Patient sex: M
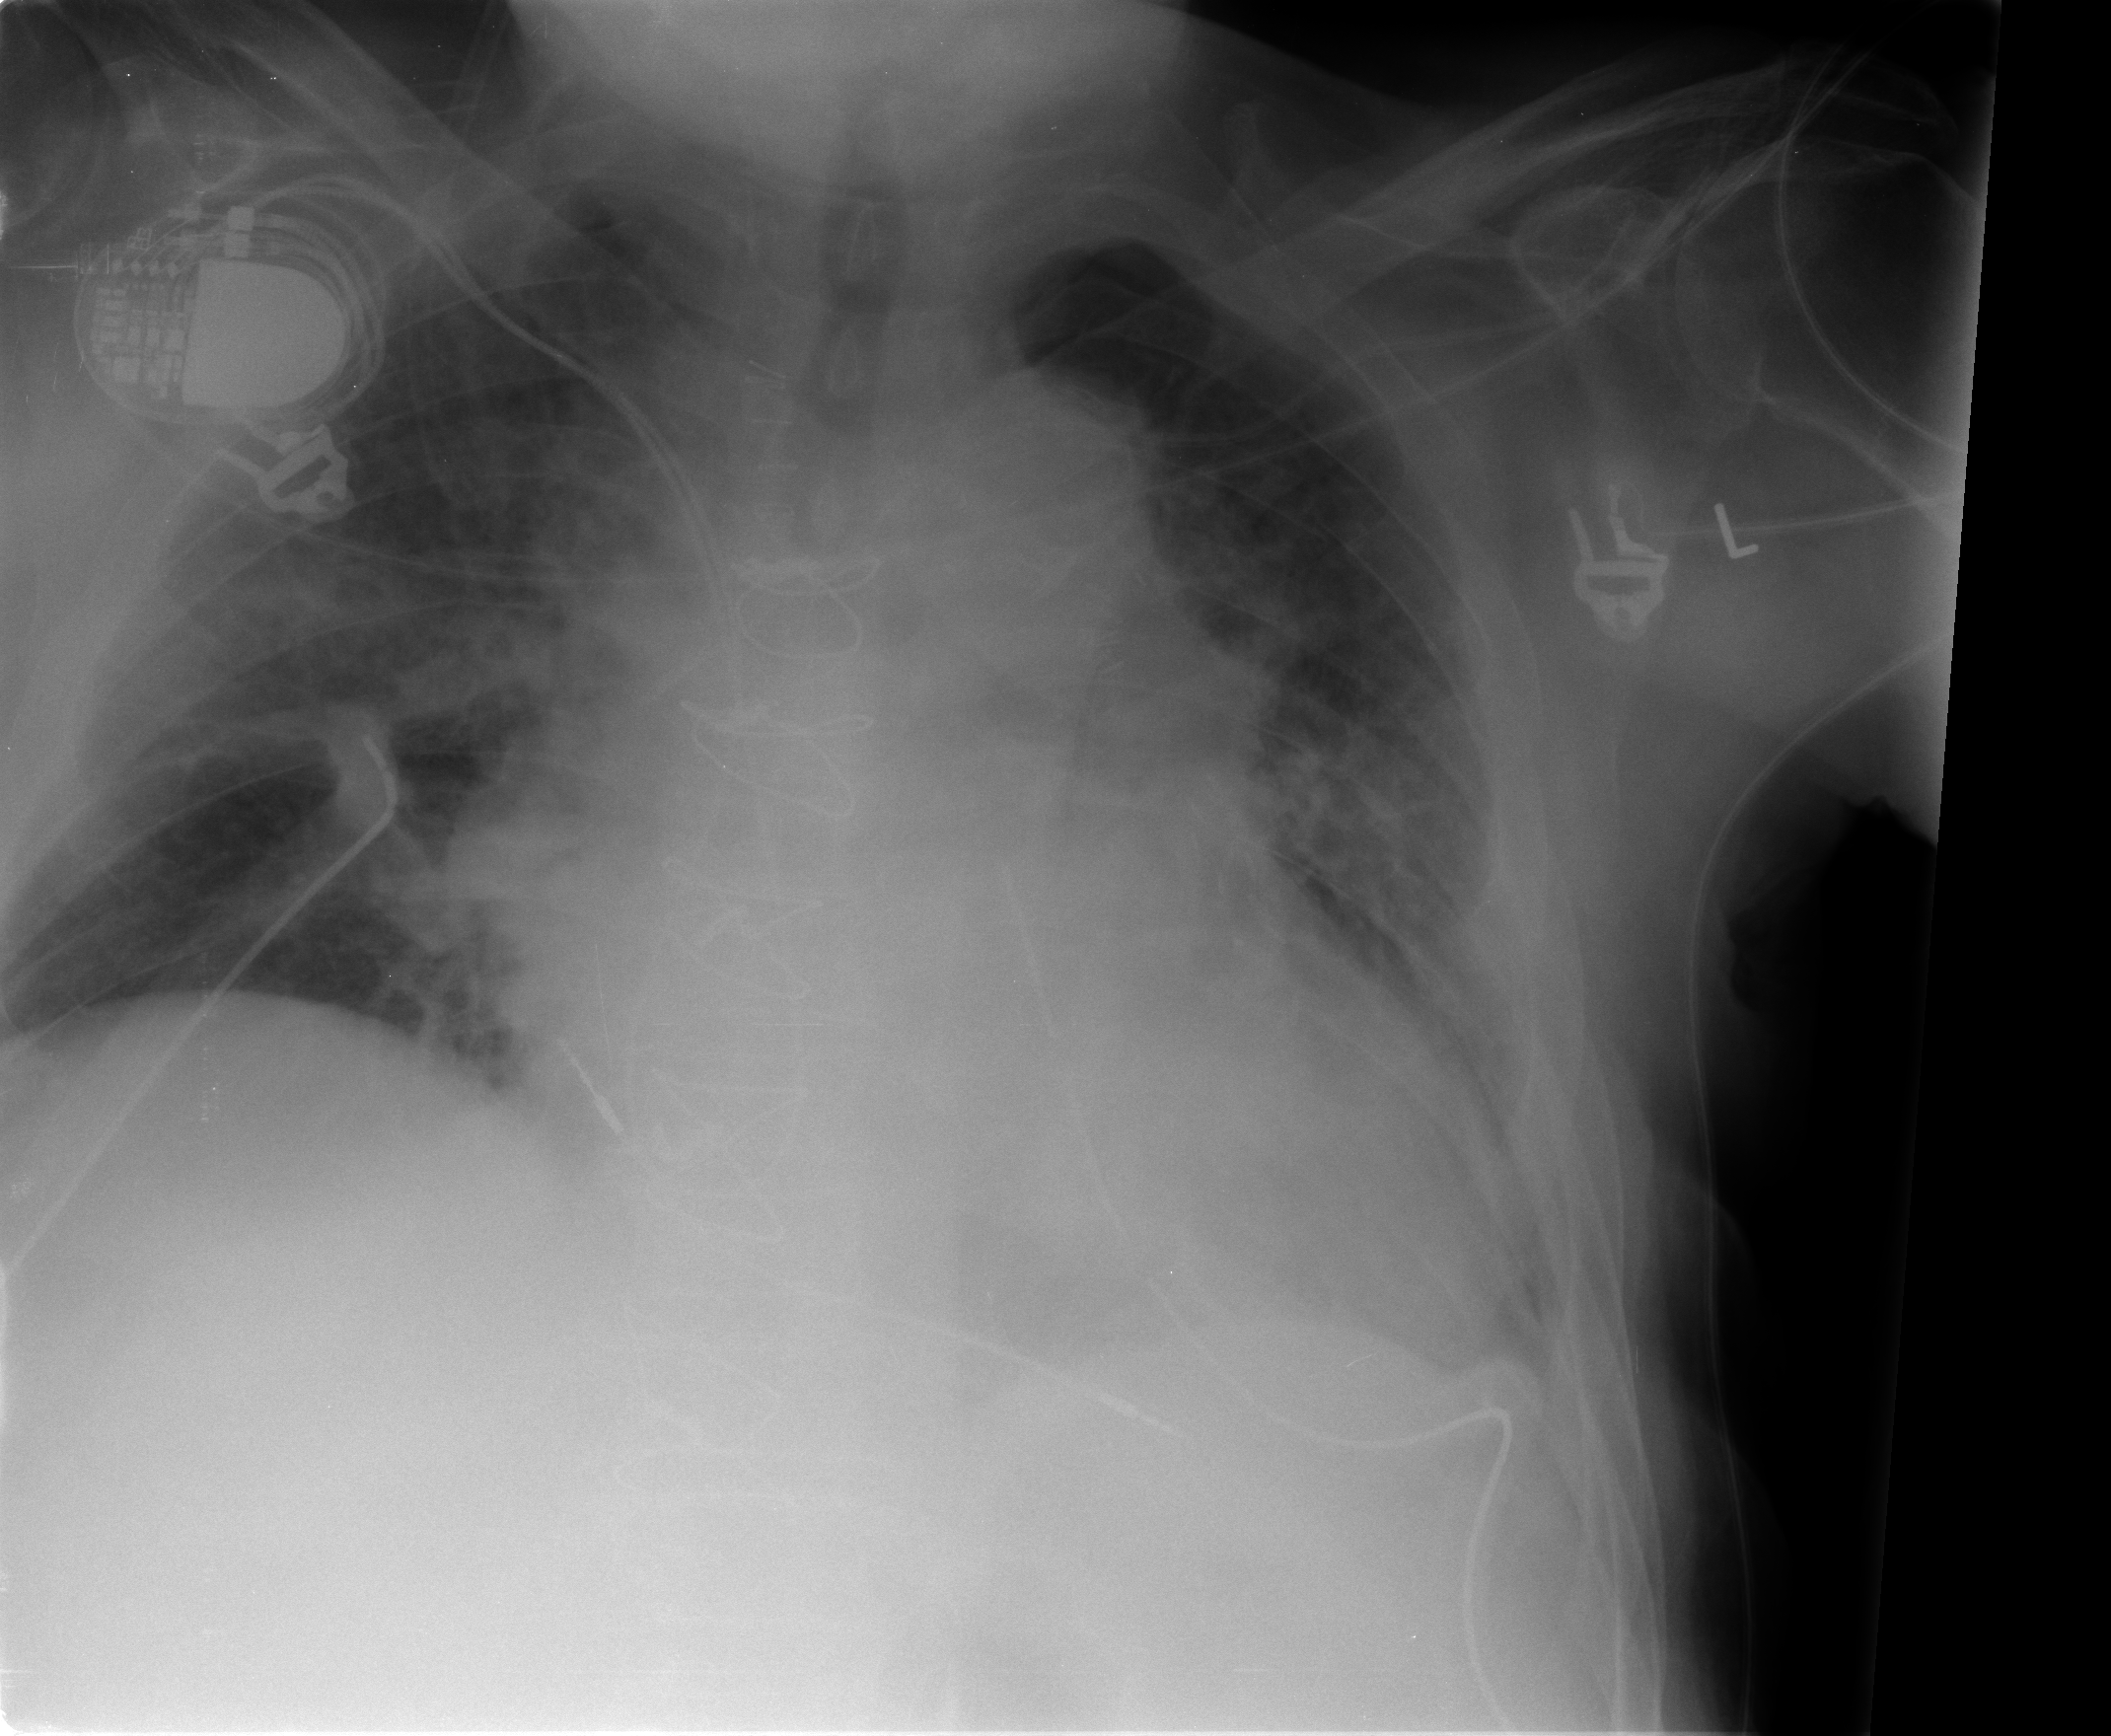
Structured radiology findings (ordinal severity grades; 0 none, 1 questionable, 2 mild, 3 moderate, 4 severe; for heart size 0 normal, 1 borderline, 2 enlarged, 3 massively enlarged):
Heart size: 2
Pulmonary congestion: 2
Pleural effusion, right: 0
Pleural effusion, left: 0
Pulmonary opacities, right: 2
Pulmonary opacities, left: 0
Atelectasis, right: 0
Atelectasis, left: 0